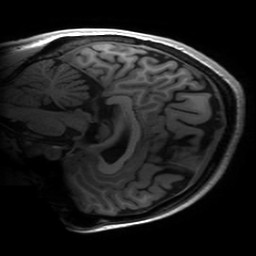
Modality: T1w
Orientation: sagittal
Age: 25
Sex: female
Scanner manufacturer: ge
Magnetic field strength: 3 T
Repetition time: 0.00724 s
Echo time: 0.0027 s